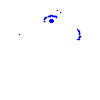
Particle: kaon